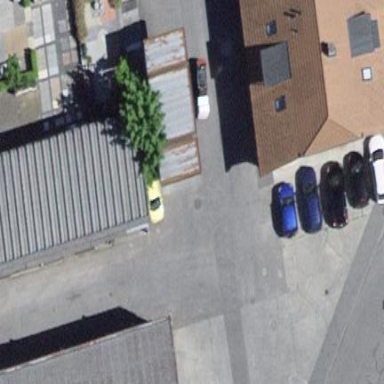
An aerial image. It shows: Shed.